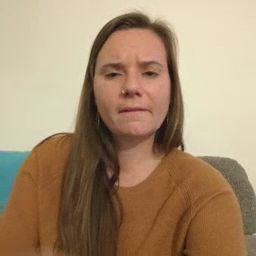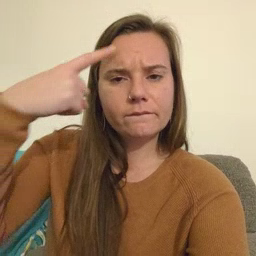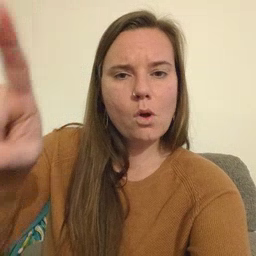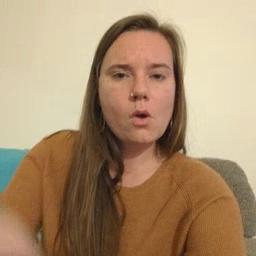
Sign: for